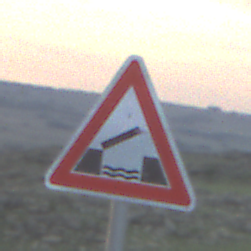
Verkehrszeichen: BeweglicheBruecke
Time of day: SunriseSunset
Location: Outdoor (Nature)
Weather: PartlyCloudy
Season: NotSpecified
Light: Natural